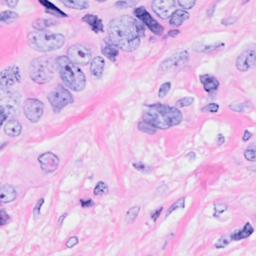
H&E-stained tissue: Breast